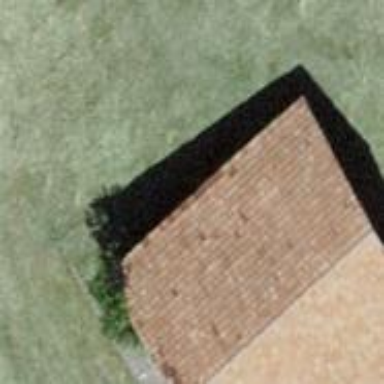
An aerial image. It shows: Rural barn.